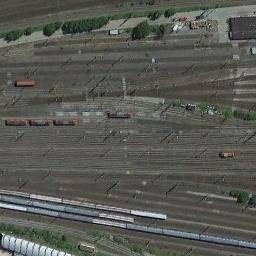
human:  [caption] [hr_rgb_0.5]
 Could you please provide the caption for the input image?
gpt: Several buildings of different shapes are beside the railway .

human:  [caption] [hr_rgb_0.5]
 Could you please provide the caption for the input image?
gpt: There are some trains on the railway .

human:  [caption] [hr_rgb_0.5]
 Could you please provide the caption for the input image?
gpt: There are trees and cars on both sides of the railway .

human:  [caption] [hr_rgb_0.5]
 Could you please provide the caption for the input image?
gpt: These railways have some trains on the tracks .

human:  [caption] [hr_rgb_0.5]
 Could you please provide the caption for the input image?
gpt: There are some carriages on the railway .